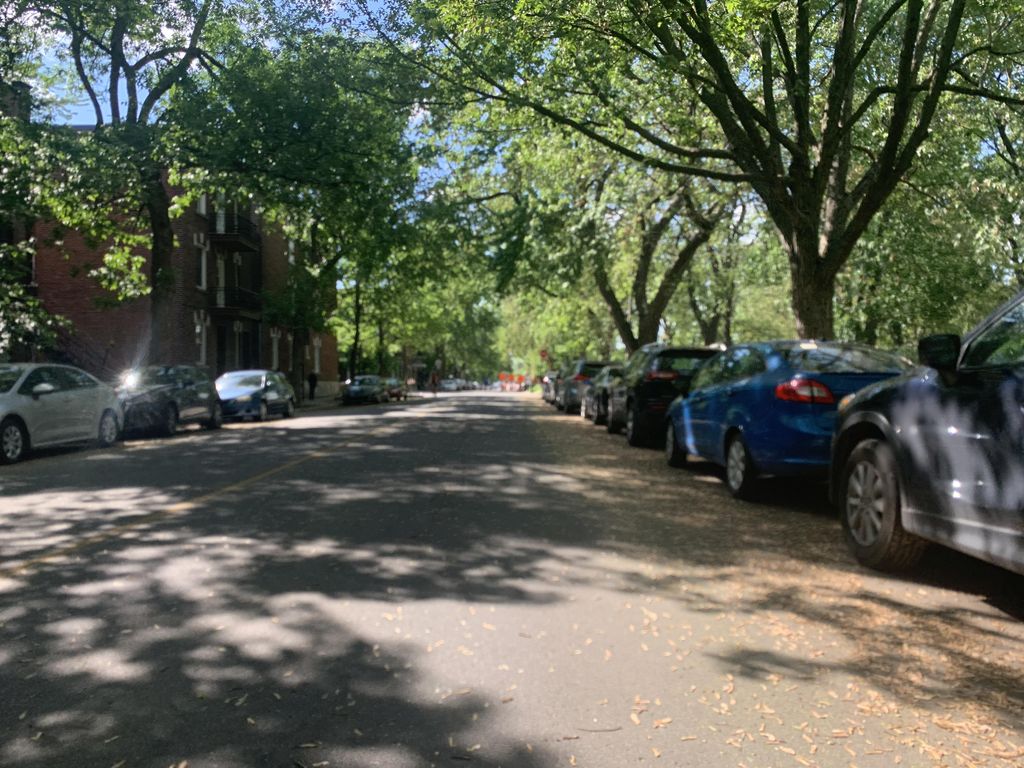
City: montreal